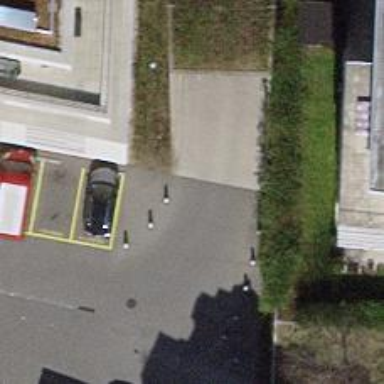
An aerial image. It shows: Parking entrance.